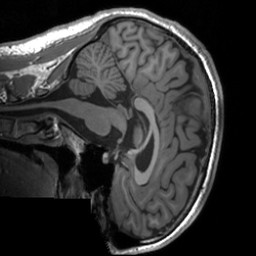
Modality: T1w
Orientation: sagittal
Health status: healthy
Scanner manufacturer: siemens
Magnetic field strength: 3 T
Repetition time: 1.9 s
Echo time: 0.00226 s